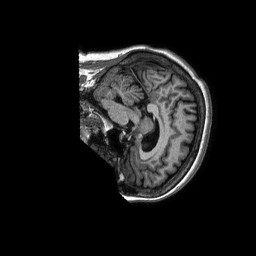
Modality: T1w
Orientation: sagittal
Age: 63
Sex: female
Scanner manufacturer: philips
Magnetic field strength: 1.5 T
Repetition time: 0.008403 s
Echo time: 0.003874 s